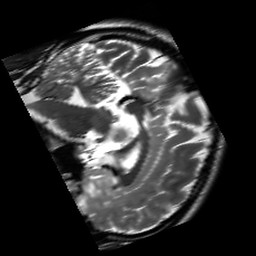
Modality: T2w
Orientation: sagittal
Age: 26
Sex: male
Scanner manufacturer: siemens
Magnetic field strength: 3 T
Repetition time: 7 s
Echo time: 0.09 s